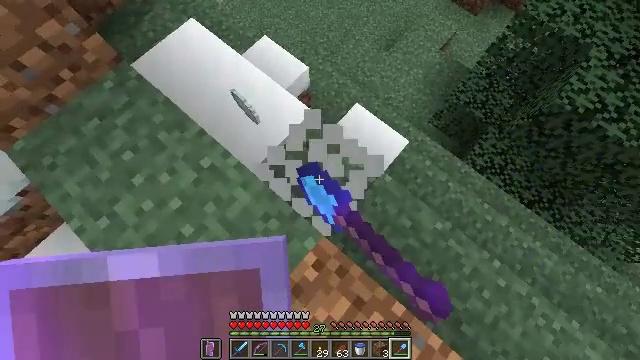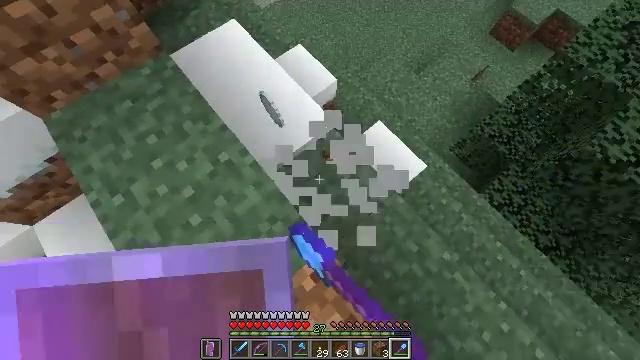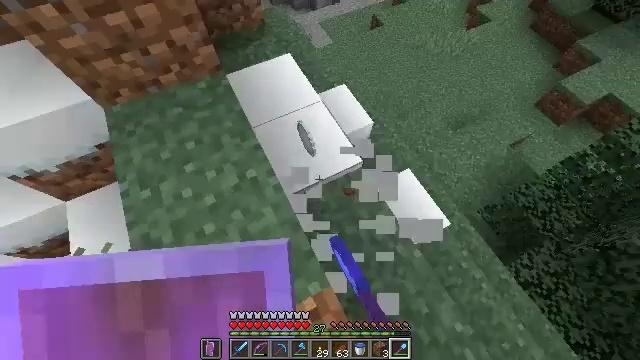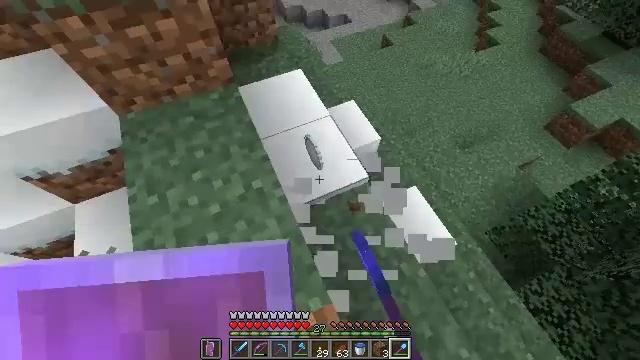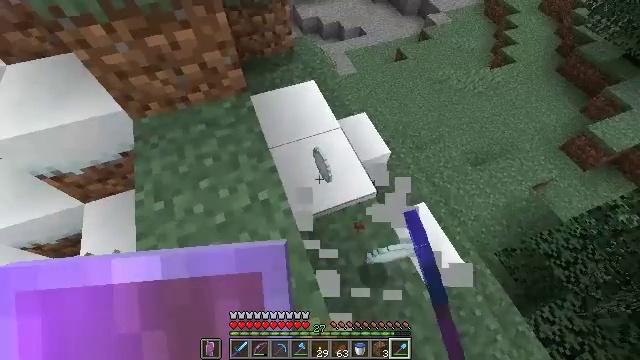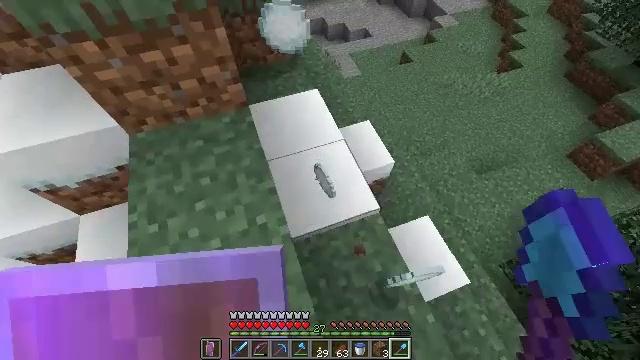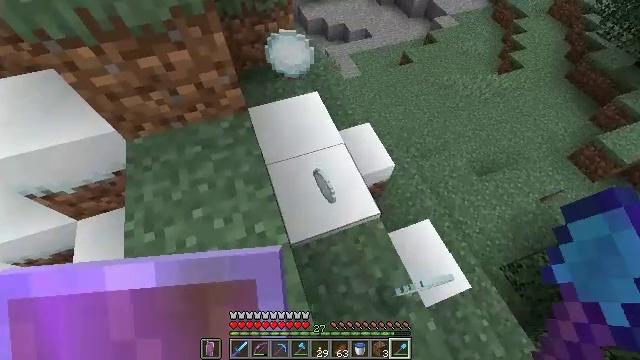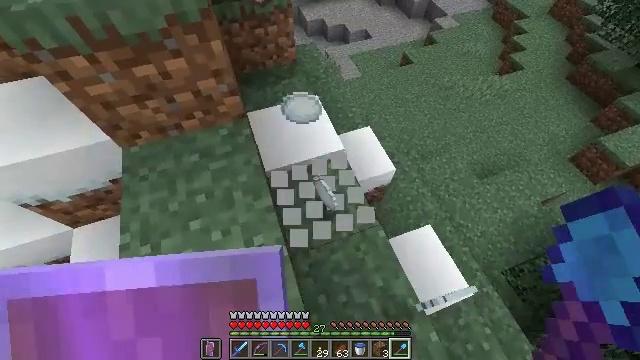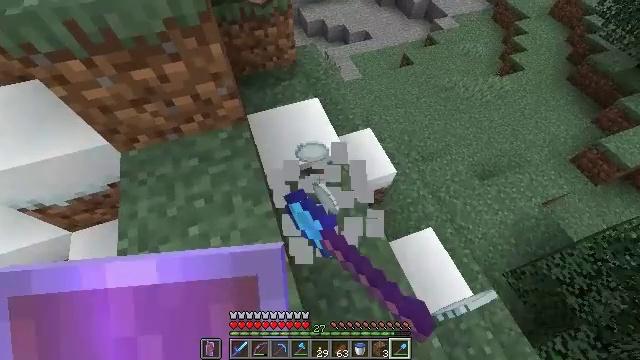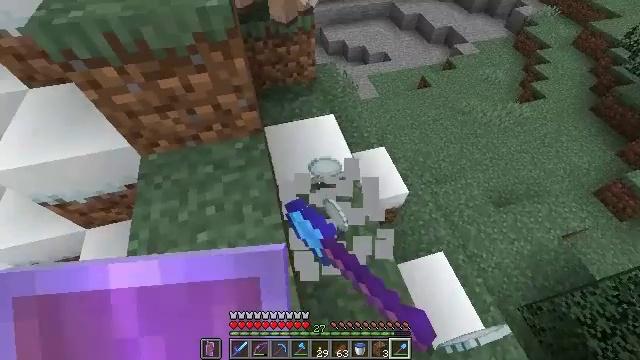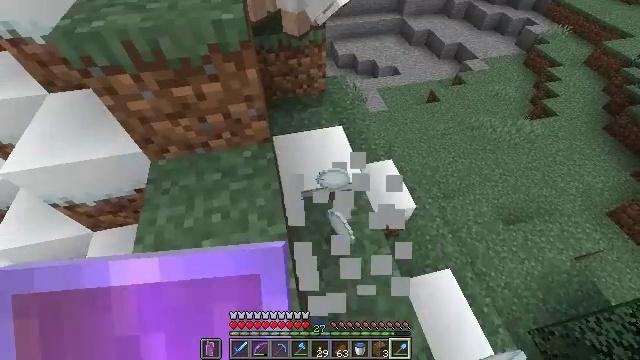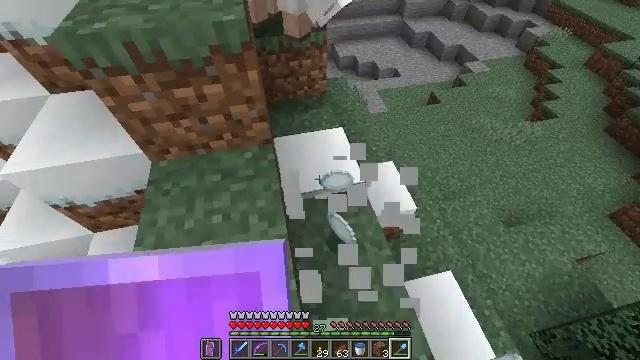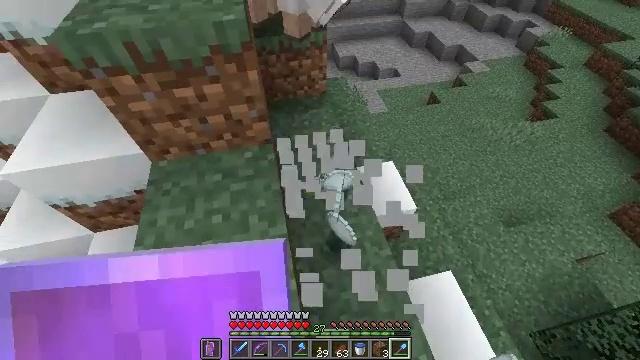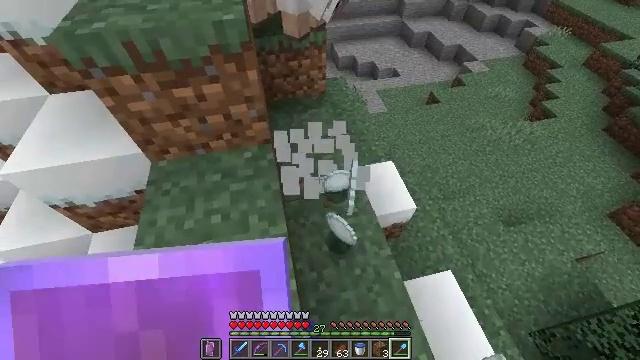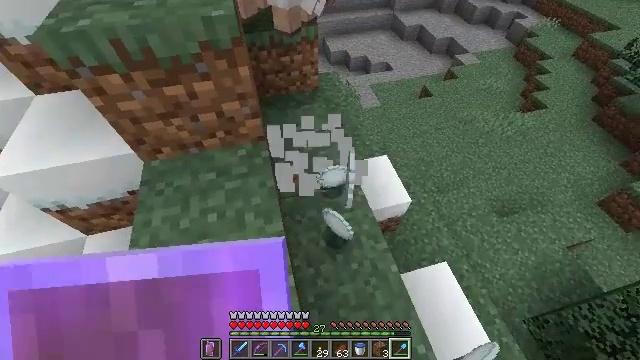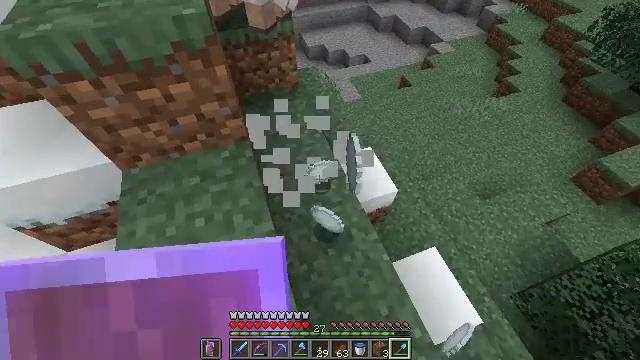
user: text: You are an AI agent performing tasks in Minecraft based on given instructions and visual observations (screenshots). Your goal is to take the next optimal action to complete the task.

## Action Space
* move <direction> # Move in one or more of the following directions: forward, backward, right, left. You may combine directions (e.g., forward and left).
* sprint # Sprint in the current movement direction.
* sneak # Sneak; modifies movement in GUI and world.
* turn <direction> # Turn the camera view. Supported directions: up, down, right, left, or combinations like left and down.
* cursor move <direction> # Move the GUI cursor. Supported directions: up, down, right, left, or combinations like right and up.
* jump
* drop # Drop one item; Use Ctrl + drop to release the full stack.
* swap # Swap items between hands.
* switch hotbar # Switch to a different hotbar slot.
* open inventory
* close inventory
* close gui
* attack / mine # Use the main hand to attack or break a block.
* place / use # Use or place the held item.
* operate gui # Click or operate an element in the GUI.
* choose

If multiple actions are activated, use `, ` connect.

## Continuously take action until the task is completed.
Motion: motion action
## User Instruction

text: Shovel the snow to gather it.
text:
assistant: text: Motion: turn left and up
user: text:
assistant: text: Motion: turn left and up
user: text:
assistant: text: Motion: turn left and up
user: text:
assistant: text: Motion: move forward, turn left and up
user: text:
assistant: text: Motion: move forward, turn left
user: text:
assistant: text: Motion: no_op
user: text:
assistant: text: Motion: attack / mine
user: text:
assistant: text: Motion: attack / mine
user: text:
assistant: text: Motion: turn left and up
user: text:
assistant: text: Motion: turn left and up
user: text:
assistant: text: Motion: no_op
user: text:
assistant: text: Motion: attack / mine
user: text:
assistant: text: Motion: attack / mine
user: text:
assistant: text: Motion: turn right
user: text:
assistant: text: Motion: turn right
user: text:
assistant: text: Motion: turn right
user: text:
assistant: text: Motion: no_op
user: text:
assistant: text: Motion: turn right
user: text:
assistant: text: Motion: no_op
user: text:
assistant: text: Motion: no_op
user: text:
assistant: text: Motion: close inventory
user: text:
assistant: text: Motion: close inventory
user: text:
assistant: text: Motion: open gui
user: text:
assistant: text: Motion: no_op
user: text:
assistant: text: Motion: turn right, close gui
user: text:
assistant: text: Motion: turn right and up
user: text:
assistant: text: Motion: move forward
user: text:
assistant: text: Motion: move forward and move right
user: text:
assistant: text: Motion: move forward and move right, turn down
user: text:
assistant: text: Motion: move forward and move right, turn left and down